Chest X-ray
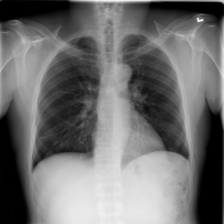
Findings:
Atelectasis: negative
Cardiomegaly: negative
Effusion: negative
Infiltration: positive
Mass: negative
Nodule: positive
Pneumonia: negative
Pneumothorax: negative
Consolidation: negative
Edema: negative
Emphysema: negative
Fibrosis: negative
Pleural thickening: negative
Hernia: negative